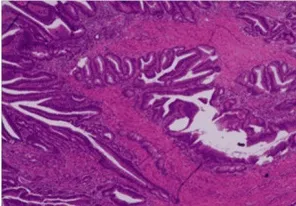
Haematoxylin-eosin staining (H&E) and IHC staining of the colon cancer tissue specimens. (B) The tumour infiltrates the whole intestinal wall into extraneous fibrous adipose tissue.
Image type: pathology (h&e)